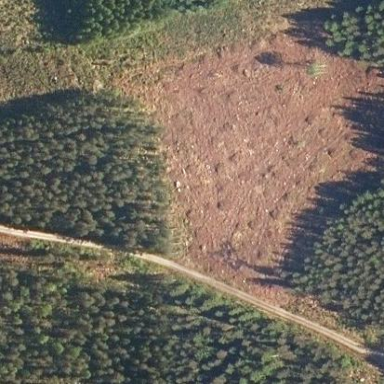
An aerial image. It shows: Clearcut area with scrub vegetation.